A spectrogram of one vibration snapshot from a rotating-machine test bench is shown (time on one axis, frequency on the other). Determine the machine's mechanical condition. Answer with exactly one of: normal, misalignment, unbalance, looseness.
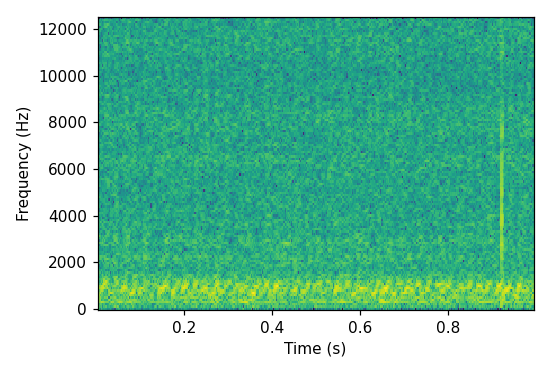
Answer: normal